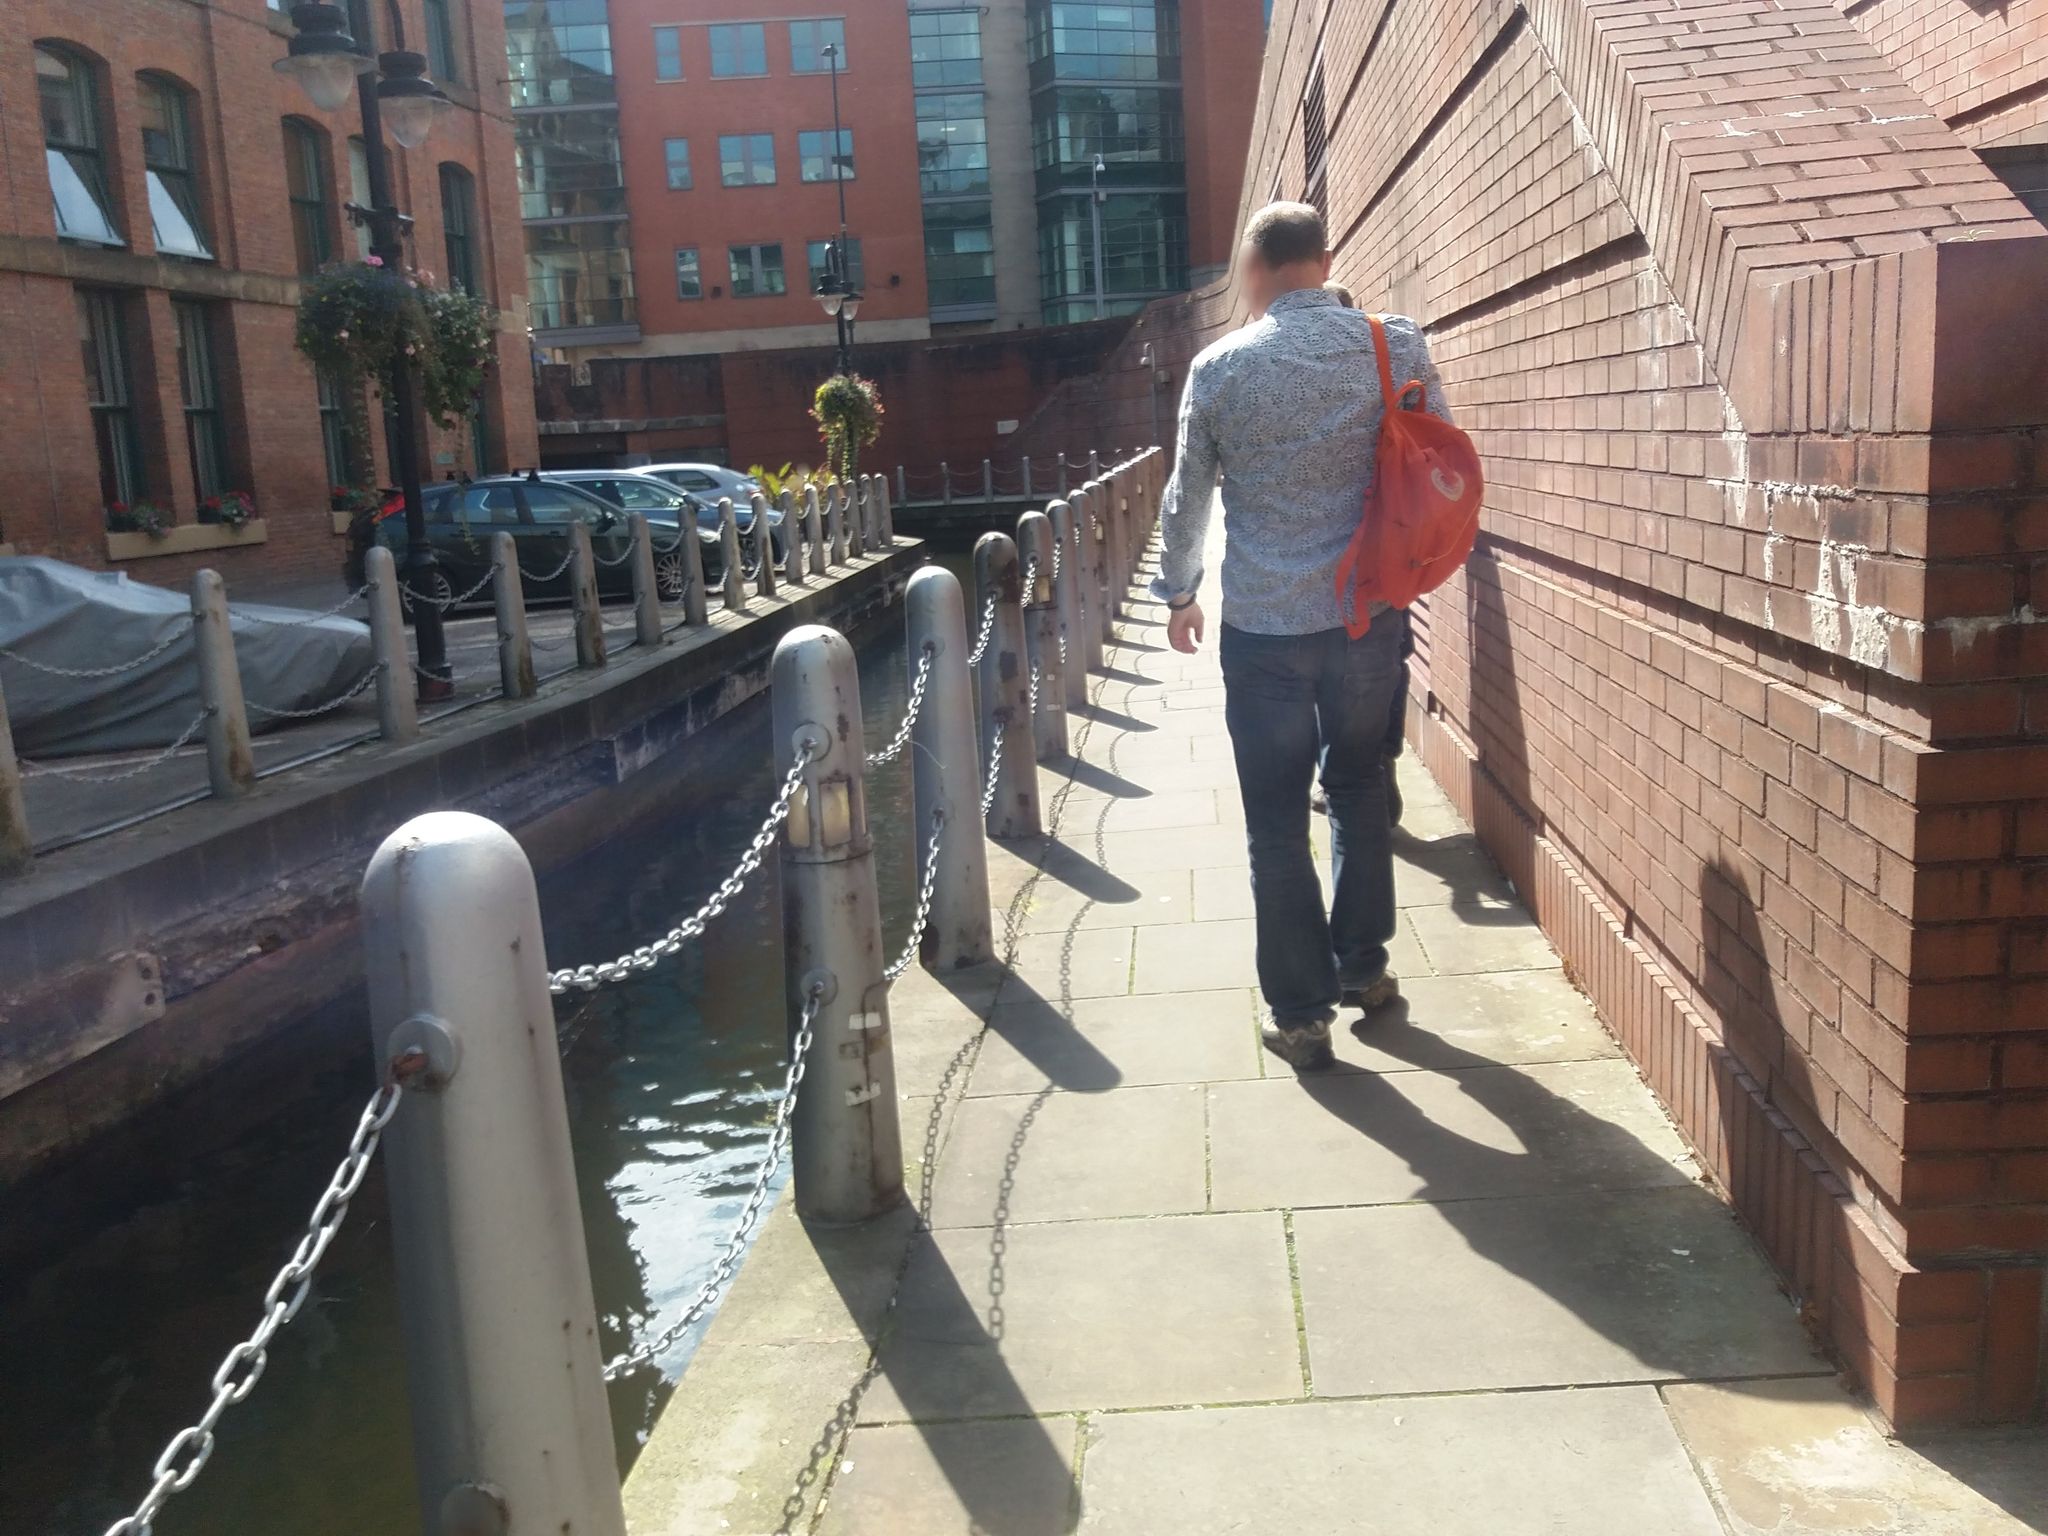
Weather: clear
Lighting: day
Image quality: good
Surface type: walking surface
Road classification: footway, path, steps
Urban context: urban centre
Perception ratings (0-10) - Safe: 5.74, Lively: 3.8, Beautiful: 2.96, Boring: 7.91, Depressing: 5.21, Wealthy: 5.75